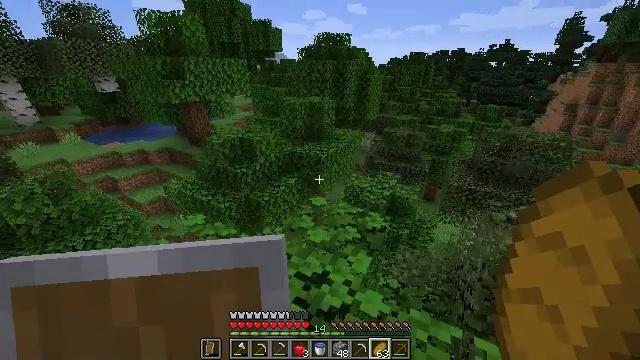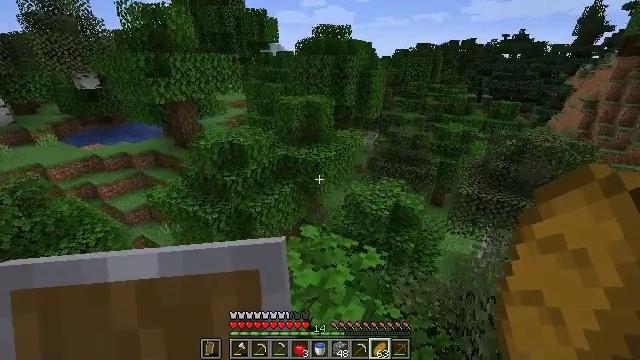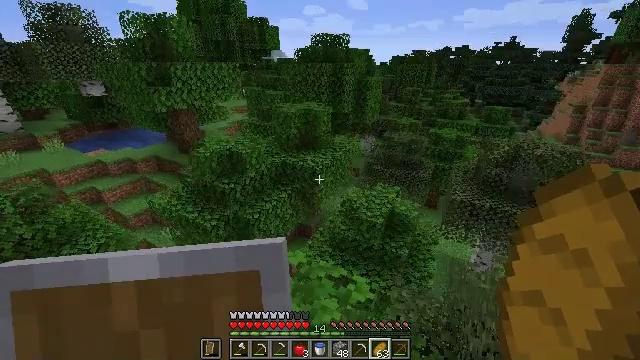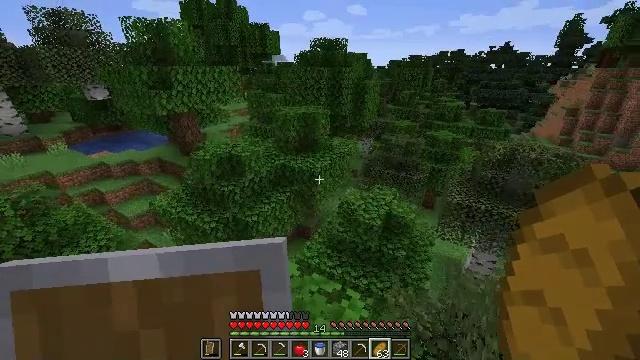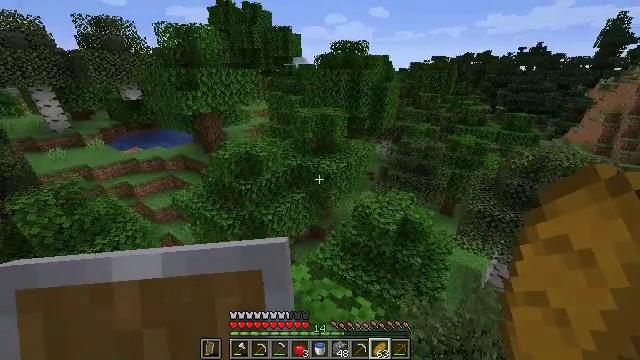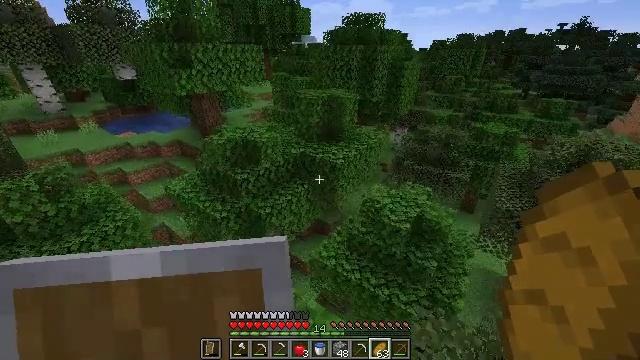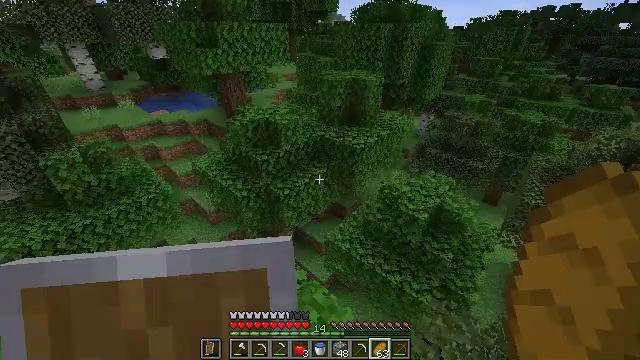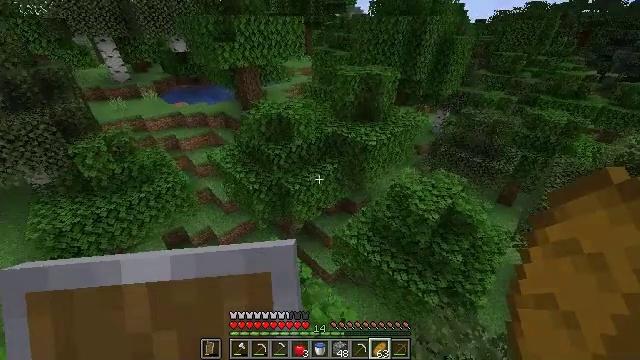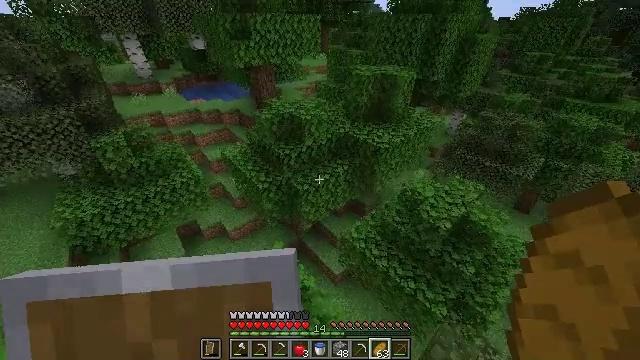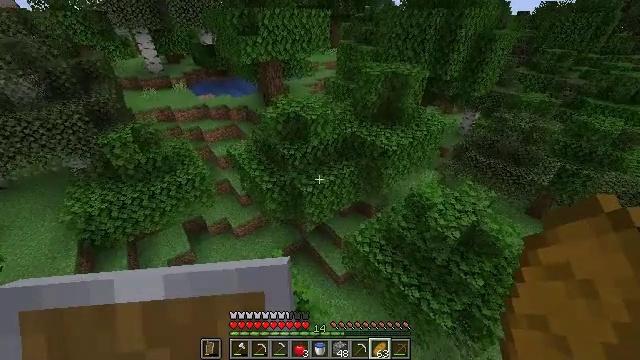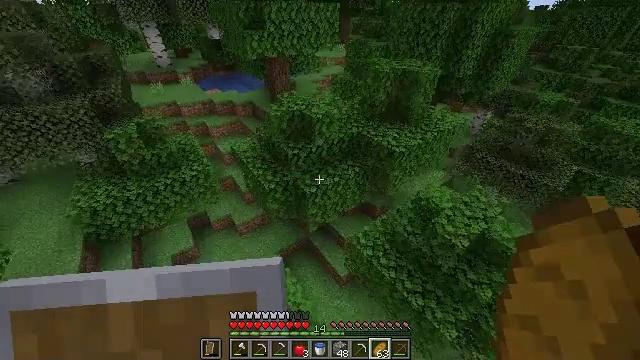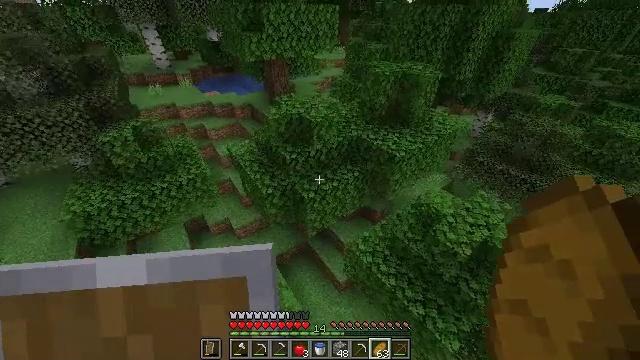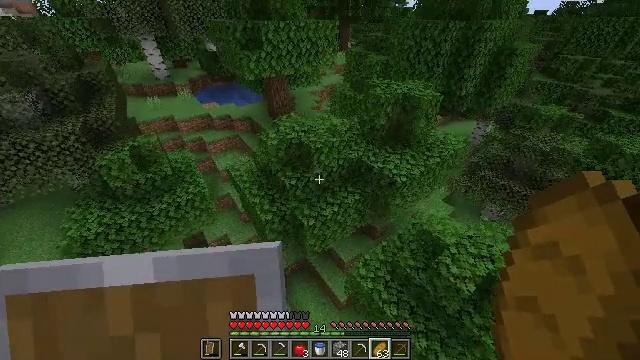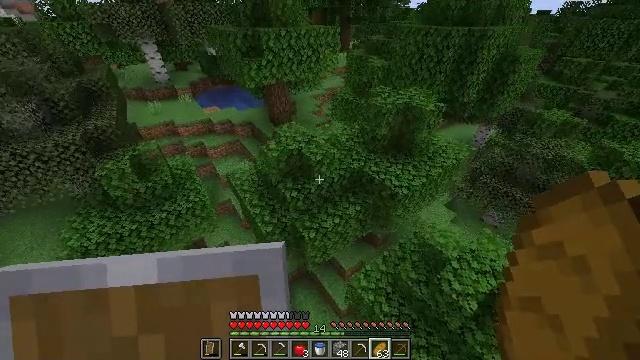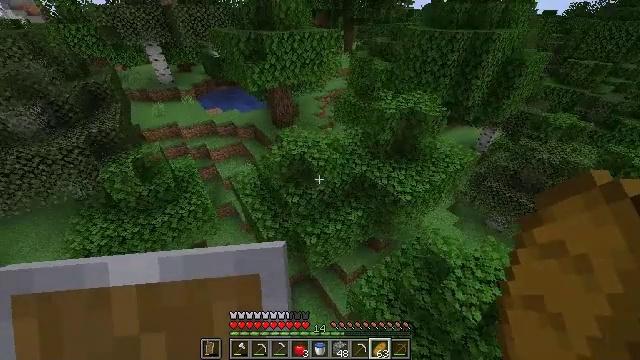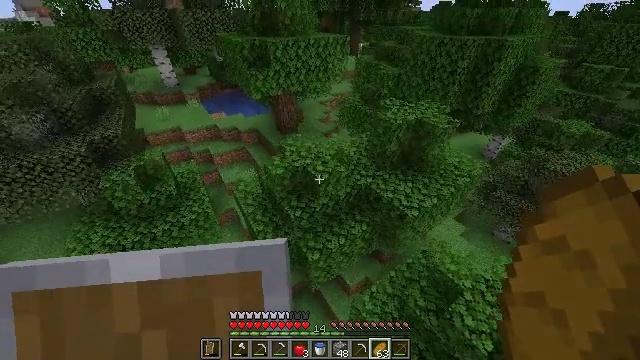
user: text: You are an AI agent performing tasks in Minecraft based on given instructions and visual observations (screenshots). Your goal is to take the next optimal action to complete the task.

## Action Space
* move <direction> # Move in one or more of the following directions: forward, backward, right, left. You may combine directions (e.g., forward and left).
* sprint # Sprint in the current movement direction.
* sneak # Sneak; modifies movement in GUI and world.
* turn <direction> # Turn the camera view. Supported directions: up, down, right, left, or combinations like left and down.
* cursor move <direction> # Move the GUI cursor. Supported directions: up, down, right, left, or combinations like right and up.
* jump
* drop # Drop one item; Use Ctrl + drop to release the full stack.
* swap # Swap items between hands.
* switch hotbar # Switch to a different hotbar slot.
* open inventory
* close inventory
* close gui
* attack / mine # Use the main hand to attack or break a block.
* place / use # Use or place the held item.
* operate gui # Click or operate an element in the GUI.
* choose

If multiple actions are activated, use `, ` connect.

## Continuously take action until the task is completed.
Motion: motion action
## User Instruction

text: Collect a hay block for crafting.
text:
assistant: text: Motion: move forward, sprint, jump
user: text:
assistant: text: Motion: move forward, sprint
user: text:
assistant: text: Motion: move forward, sprint
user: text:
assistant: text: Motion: move forward, sprint, turn left
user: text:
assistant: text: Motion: move forward, sprint, turn left and down
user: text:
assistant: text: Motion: move forward, sprint, turn left and down
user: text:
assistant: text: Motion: move forward, sprint, turn left and down
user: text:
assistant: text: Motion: move forward, sprint, turn left
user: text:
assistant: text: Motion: move forward, sprint, turn left and down
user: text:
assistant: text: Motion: move forward, sprint, turn left and down
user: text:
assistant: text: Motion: move forward, sprint, jump
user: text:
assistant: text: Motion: move forward, sprint, jump
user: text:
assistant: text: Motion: move forward, sprint, jump
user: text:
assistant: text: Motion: move forward, sprint, jump
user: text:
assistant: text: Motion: move forward, sprint, turn left, jump
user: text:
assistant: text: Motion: move forward, sprint, jump
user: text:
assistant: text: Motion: move forward, sprint, jump
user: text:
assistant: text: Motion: move forward, sprint, jump
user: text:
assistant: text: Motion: move forward, sprint, jump
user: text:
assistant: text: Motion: move forward, sprint, jump
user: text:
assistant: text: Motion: move forward, sprint, turn left, jump
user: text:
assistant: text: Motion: move forward, sprint, turn left and down, jump
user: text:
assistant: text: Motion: move forward, sprint, turn left and down, jump
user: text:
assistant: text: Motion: move forward, sprint, turn left, jump
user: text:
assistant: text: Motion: move forward, sprint, turn left, jump
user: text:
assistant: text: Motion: move forward, sprint, turn left, jump
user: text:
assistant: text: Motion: move forward, sprint, turn left, jump
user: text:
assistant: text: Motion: move forward, sprint, jump
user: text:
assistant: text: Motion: move forward, sprint, jump
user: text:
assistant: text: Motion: move forward, sprint, turn up, jump